Question: I'm using git for Visual Studio. I merged two branches and some conflicts occurred. Visual studio automatically deleted two files without any confirmation. How can I prevent VS to delete files while it try to resolves conflicts automatically.

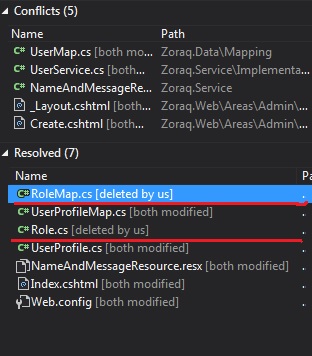
Answer: Visual Studio didn't delete those files; they were already deleted. You picked out two files with their status of "deleted by us". This means that in your HEAD branch, the file has been deleted and it has not been modified in the branch that you're merging in. This is not a conflict (but Visual Studio is showing you a report of what is going on in the merge).
If there had been a change to that file that you're merging in, would be a conflict, and you would be prompted to either restore the file (with the changes from the remote branch) or keep the deletion.